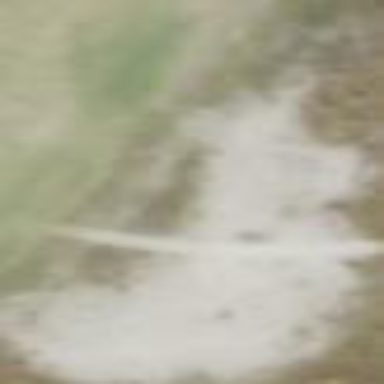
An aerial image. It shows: Sand bunker on golf course.